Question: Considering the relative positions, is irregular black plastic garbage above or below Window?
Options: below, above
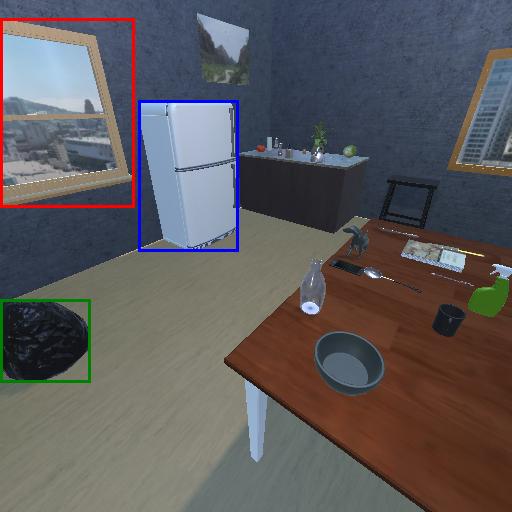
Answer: below